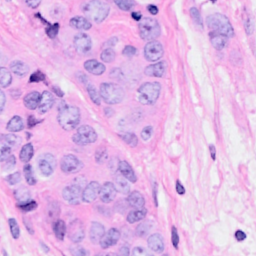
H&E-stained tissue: Breast